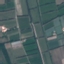
Land use / land cover class: PermanentCrop